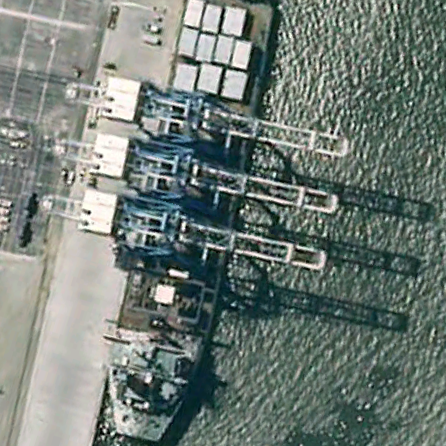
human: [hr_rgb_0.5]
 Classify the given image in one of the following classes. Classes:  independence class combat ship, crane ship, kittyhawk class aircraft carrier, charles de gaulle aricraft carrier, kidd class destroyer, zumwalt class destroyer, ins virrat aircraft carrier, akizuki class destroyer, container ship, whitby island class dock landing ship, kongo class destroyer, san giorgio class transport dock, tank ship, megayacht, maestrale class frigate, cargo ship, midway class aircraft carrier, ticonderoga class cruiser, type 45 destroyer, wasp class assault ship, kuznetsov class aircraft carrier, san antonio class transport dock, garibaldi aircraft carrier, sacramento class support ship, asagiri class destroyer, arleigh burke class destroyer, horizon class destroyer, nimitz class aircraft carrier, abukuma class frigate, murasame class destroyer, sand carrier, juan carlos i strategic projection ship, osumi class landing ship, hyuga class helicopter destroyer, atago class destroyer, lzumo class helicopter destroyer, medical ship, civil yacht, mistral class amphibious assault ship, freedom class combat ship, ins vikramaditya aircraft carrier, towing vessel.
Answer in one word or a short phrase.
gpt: Container ship